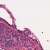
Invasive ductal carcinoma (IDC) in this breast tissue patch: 0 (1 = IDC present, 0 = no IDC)